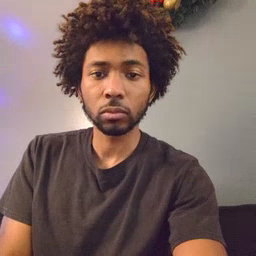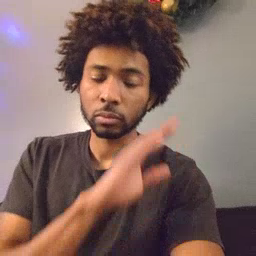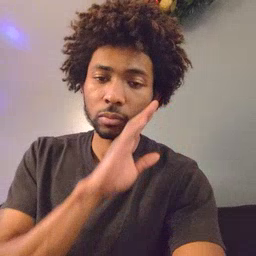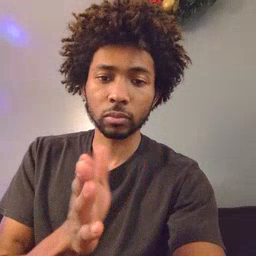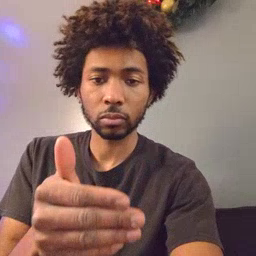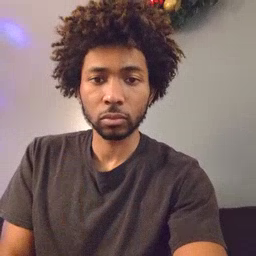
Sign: bedroom